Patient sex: M
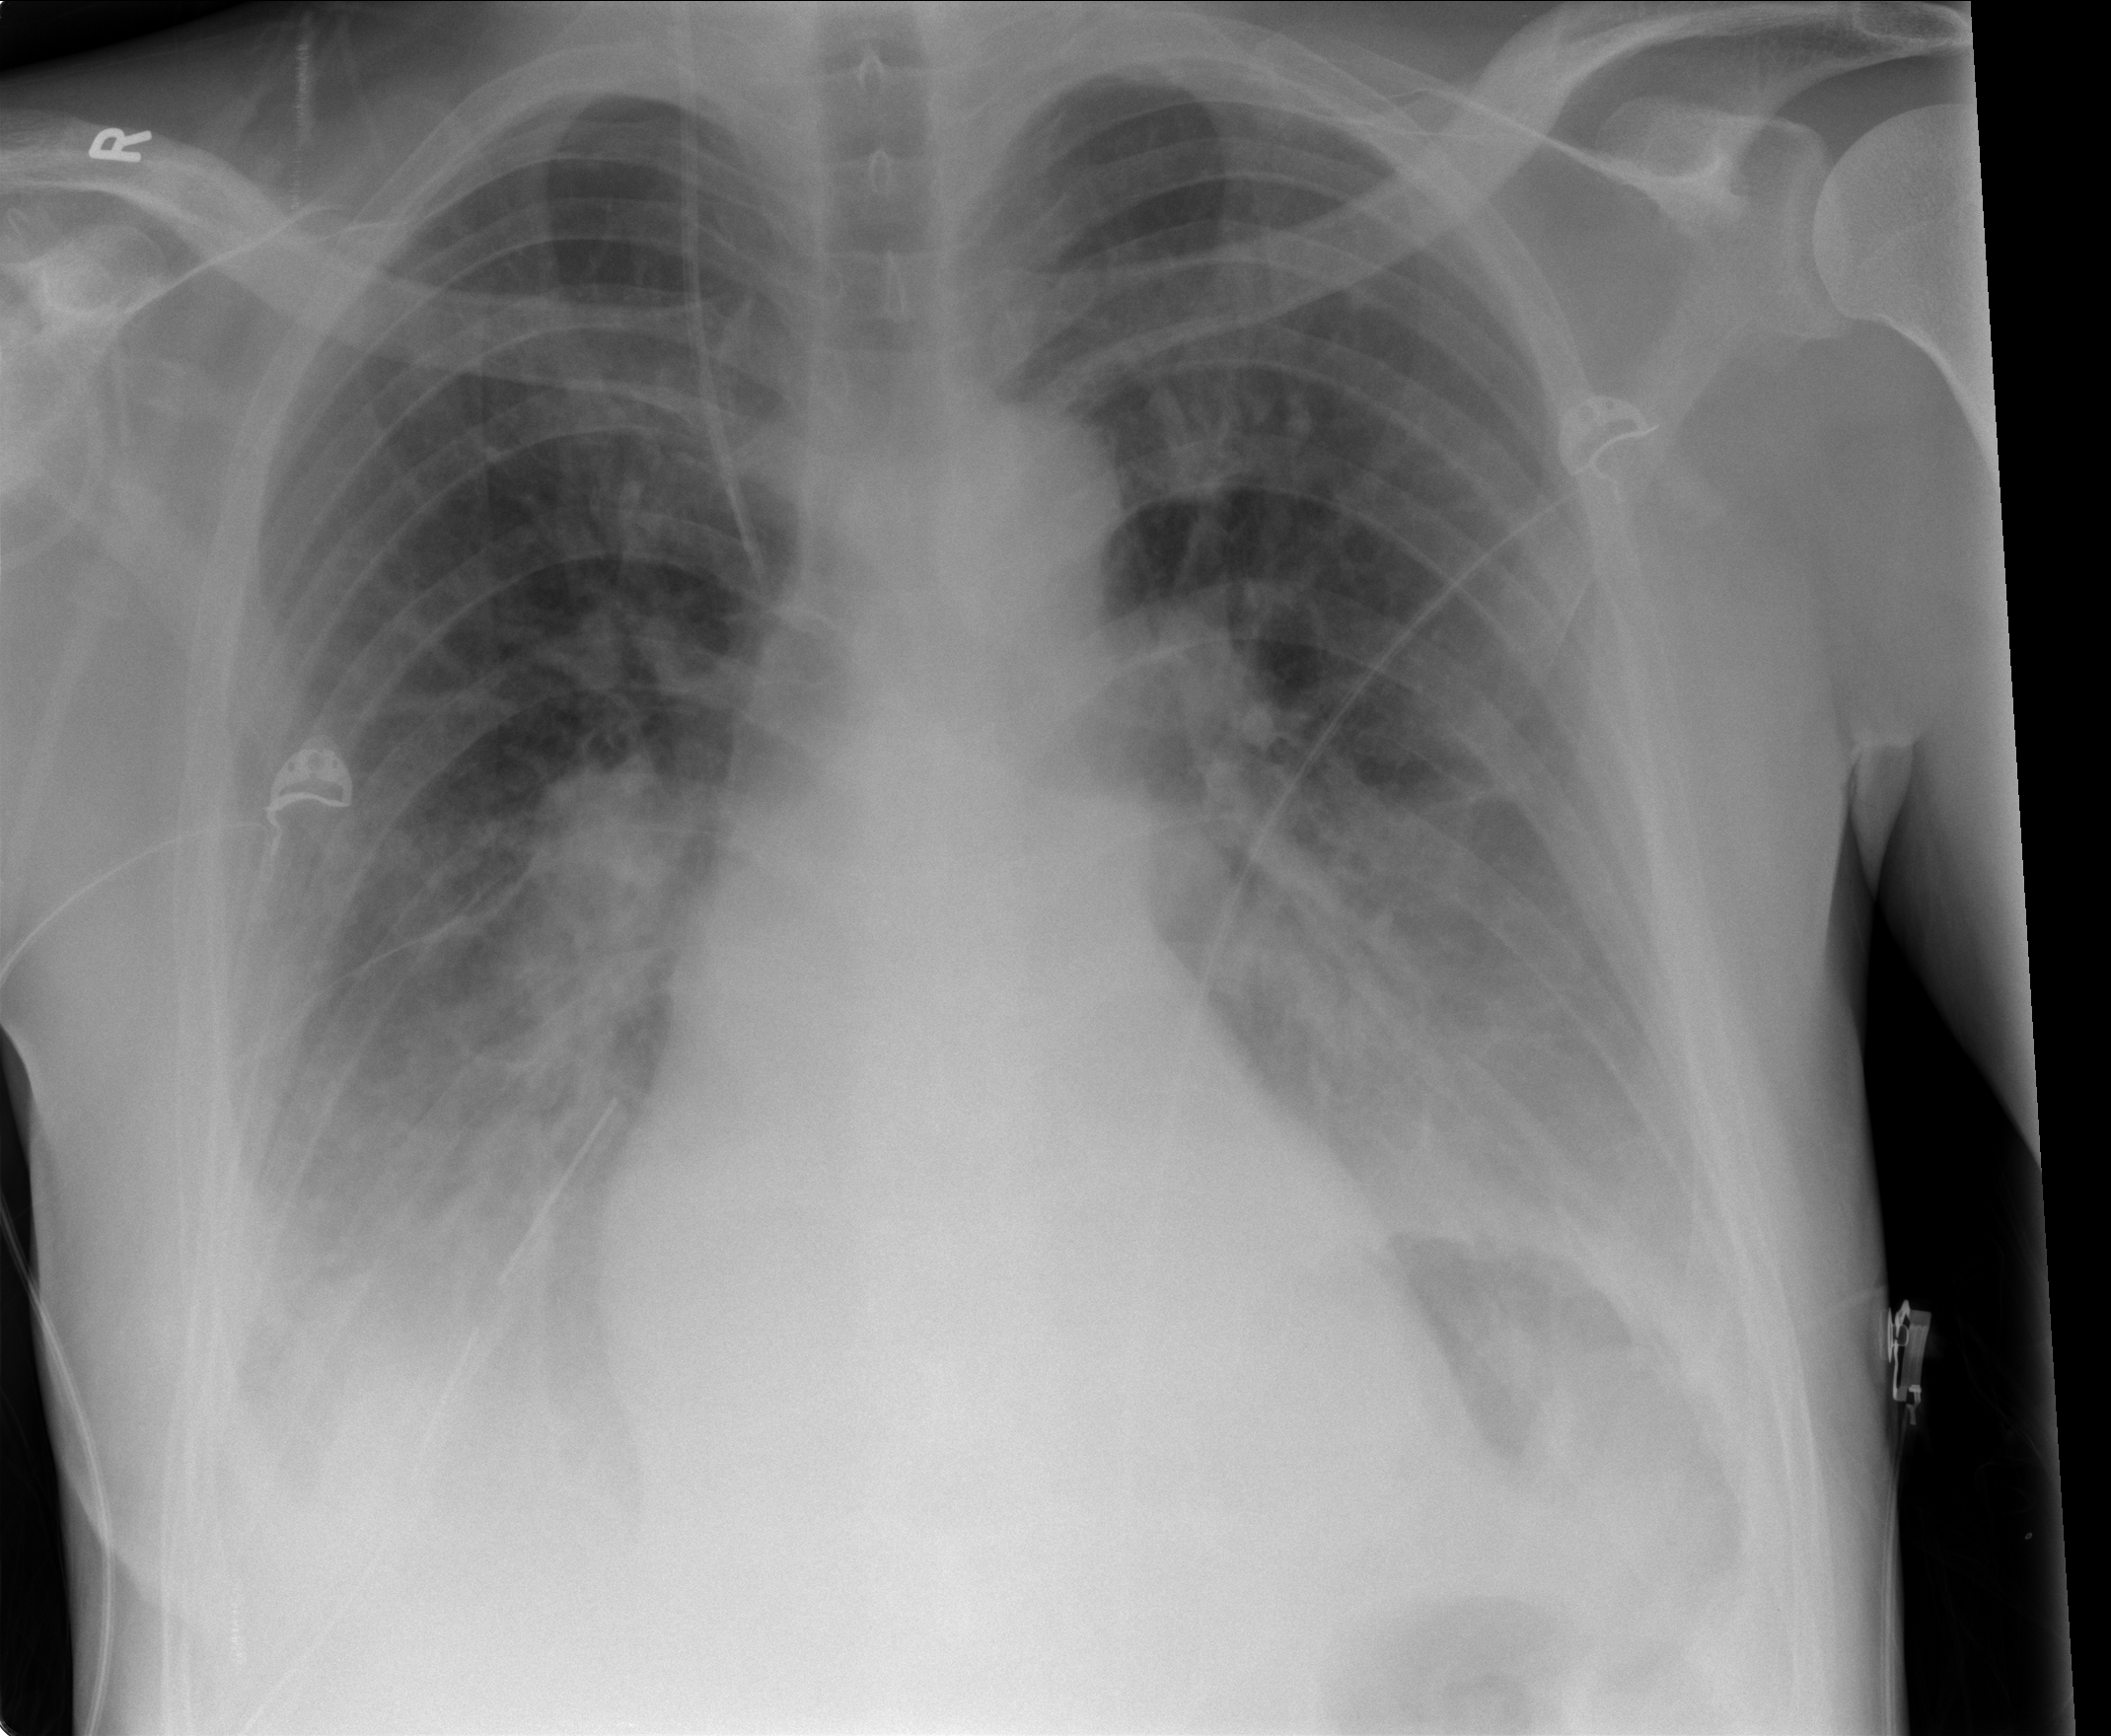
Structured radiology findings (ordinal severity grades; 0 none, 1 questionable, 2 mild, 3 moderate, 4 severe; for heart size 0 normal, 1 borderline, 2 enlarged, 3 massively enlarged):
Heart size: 0
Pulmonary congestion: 0
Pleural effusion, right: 2
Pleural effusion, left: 2
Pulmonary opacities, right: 0
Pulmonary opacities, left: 1
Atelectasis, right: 2
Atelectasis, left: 2